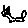
Label: cat